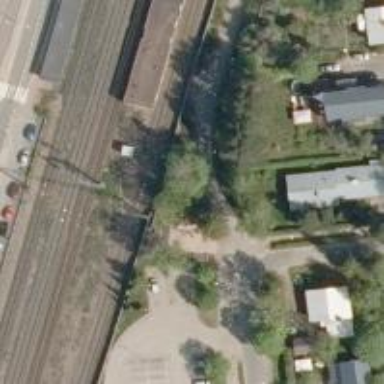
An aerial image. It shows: Railway signal.